Field crop: maize
Growth stage: 2
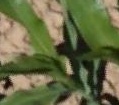
Species: maize